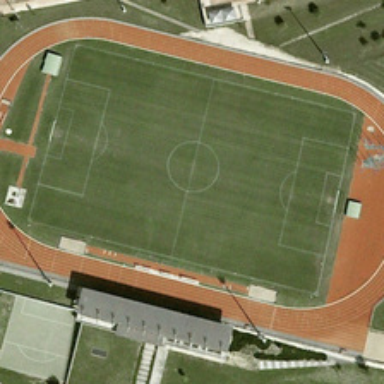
Some trees are scattered sparsely around a playground with a football field in it .